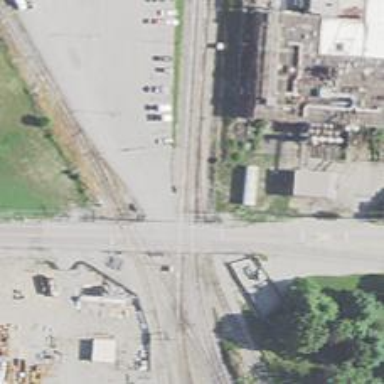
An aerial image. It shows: Railway siding with rails.